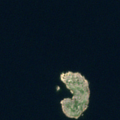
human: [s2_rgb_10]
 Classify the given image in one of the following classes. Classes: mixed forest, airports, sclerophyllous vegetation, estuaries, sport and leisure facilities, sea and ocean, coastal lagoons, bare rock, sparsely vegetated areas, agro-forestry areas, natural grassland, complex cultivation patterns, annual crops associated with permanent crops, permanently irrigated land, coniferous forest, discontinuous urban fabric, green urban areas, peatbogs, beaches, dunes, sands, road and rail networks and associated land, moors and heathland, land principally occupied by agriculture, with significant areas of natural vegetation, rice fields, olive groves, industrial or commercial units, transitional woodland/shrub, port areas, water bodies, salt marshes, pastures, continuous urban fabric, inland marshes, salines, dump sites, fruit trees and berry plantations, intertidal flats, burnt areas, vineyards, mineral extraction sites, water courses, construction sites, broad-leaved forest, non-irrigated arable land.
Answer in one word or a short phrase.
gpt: sea and ocean